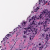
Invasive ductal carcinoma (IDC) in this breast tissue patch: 0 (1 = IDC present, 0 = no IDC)